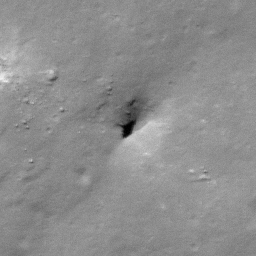
Pit: Stevinus 3
Host crater: Stevinus
Host type: impact_melt
Lunar coordinates: latitude -32.859, longitude 54.08